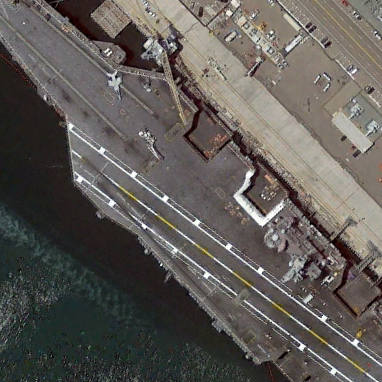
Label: aircraft_carrier